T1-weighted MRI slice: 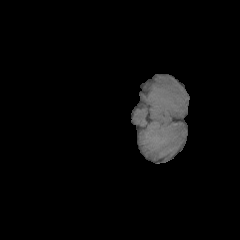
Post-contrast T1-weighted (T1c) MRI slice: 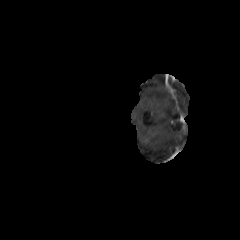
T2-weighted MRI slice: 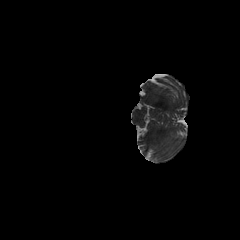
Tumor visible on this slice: no